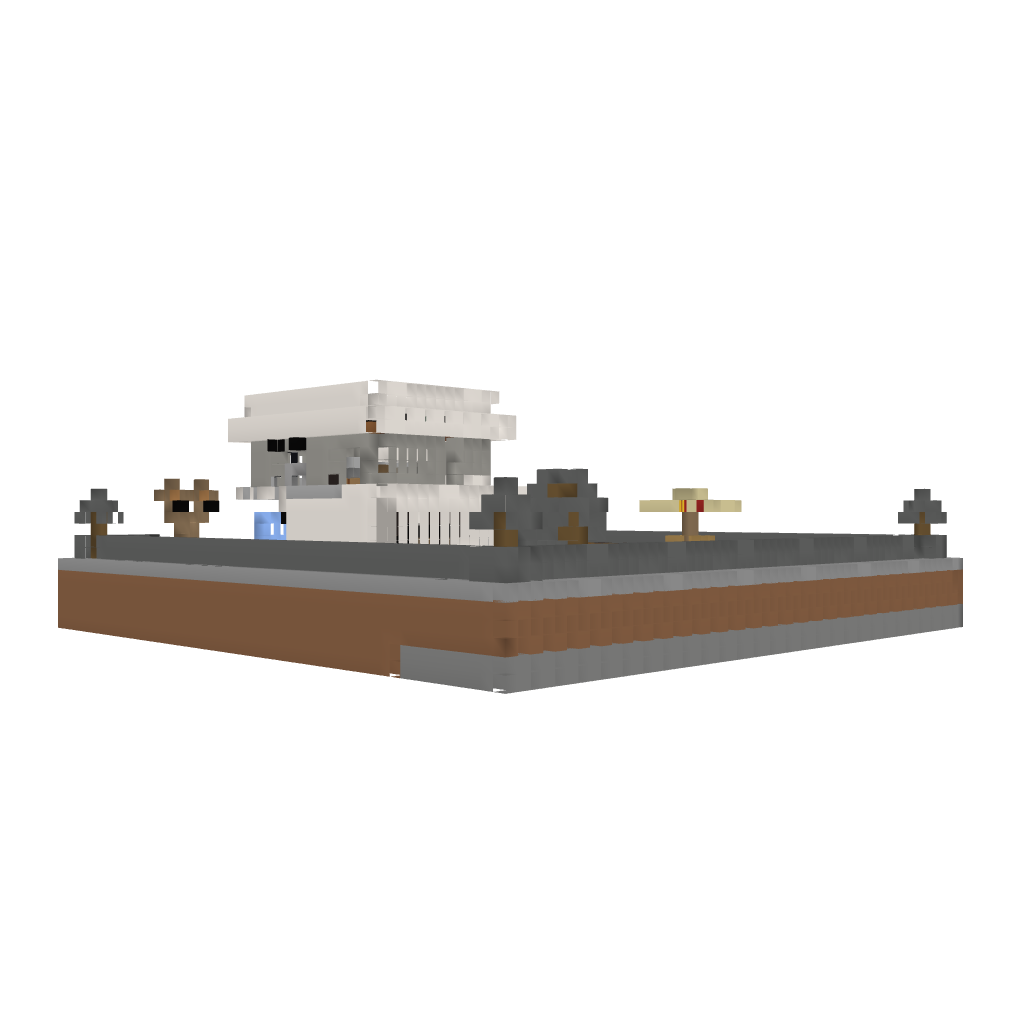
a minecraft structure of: Swimming pool house